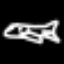
Label: airplane